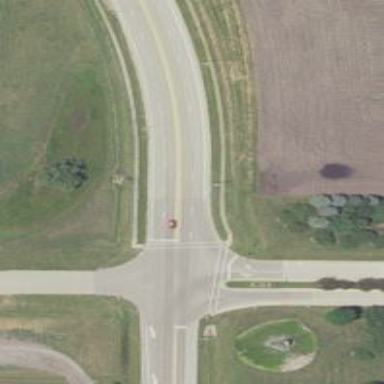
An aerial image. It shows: Uncontrolled road crossing with markings in the form of lines.